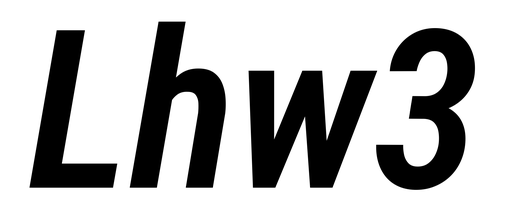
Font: Roboto-Italic_Condensed_SemiBold_Italic